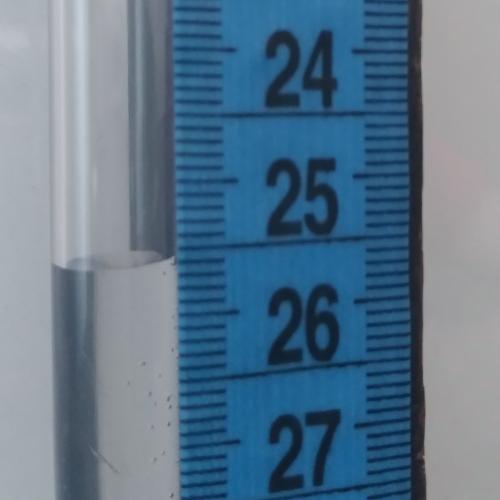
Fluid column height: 25.6 cm